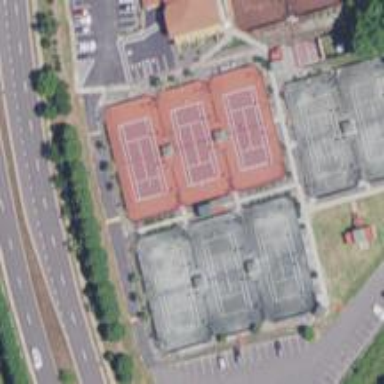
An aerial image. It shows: Tennis court in leisure pitch.